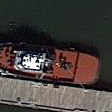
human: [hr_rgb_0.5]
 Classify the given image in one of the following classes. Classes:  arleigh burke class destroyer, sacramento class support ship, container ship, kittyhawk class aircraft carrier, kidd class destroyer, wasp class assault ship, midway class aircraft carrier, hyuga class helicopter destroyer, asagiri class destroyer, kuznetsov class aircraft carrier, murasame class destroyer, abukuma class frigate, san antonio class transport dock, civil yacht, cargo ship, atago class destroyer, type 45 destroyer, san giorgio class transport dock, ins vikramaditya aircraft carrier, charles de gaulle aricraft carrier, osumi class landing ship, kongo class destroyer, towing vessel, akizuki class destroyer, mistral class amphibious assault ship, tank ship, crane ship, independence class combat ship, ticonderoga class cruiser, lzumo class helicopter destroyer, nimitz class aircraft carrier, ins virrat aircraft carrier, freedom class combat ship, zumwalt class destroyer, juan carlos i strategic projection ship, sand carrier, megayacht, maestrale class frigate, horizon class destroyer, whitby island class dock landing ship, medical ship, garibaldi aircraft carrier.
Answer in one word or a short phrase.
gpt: Towing vessel